Question: I want to read a large text file of about 2GB and perform a series of operations on that data. Following approach
'''
tic
fid=fopen(strcat(Name,'.dat'));
C=textscan(fid, '%d%d%f%f%f%d');
fclose(fid);
%Extract cell values
y=C{1}(1:Subsampling:end)/Subsampling;
x=C{2}(1:Subsampling:end)/Subsampling;
%...
Reflectanse=C{6}(1:Subsampling:end);
Overlap=round(Overlap/Subsampling);
'''
fails immediatly after reading C ('C=textscan(fid, '%d%d%f%f%f%d');') with a strange peak in my memory usage:
What would be the best way to import a file of this size? Is there a way to use 'textscan()' to read individual parts of a text file, or are there any other functions better suited for this task?
Edit: Every column in the textscan contains an information field information for 3D-Points:
'''
width hieght X Y Z Grayscale
345 453 3.422 53.435 0.234 200
346 453 3.545 52.345 0.239 200
... % and so on for ~40 millon points
'''
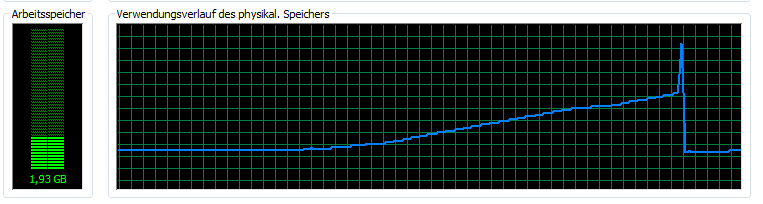
Answer: If you can process each row individually then the following code will allow you to do that. I've included 'start_line' and 'end_line' if you want to specify a block of data.
'''
headerSpec = '%s %s %s %s %s %s';
dataSpec = '%f %f %f %f %f %f';
fid=fopen('data.dat');
% Read Header
names = textscan(fid, headerSpec, 1, 'delimiter', ' ');
k = 0;
% specify a start and end line for getting a block of data
start_line = 2;
end_line = 3;
while ~feof(fid)
k=k+1;
if k < start_line
continue;
end
if k > end_line
break;
end
% get data
C = textscan(fid, dataSpec, 1, 'delimiter', ' ');
row = [C{1:6}]; % convert data from cell to vector
% do what you want with the row
end
fclose(fid);
'''
There is the possibility of reading in the entire file, but this will depend on the amount of memory you have available and if matlab has any restrictions in place. This can be seen by typing 'memory' at the command window.